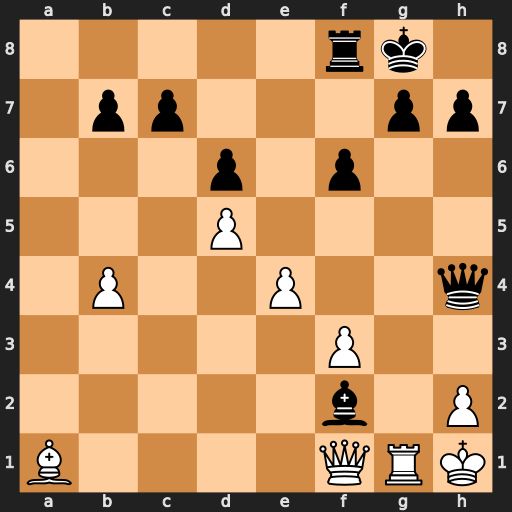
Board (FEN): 5rk1/1pp3pp/3p1p2/3P4/1P2P2q/5P2/5b1P/B4QRK
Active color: w
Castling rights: -
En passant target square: -
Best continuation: Rg4 Qh6 Qxf2